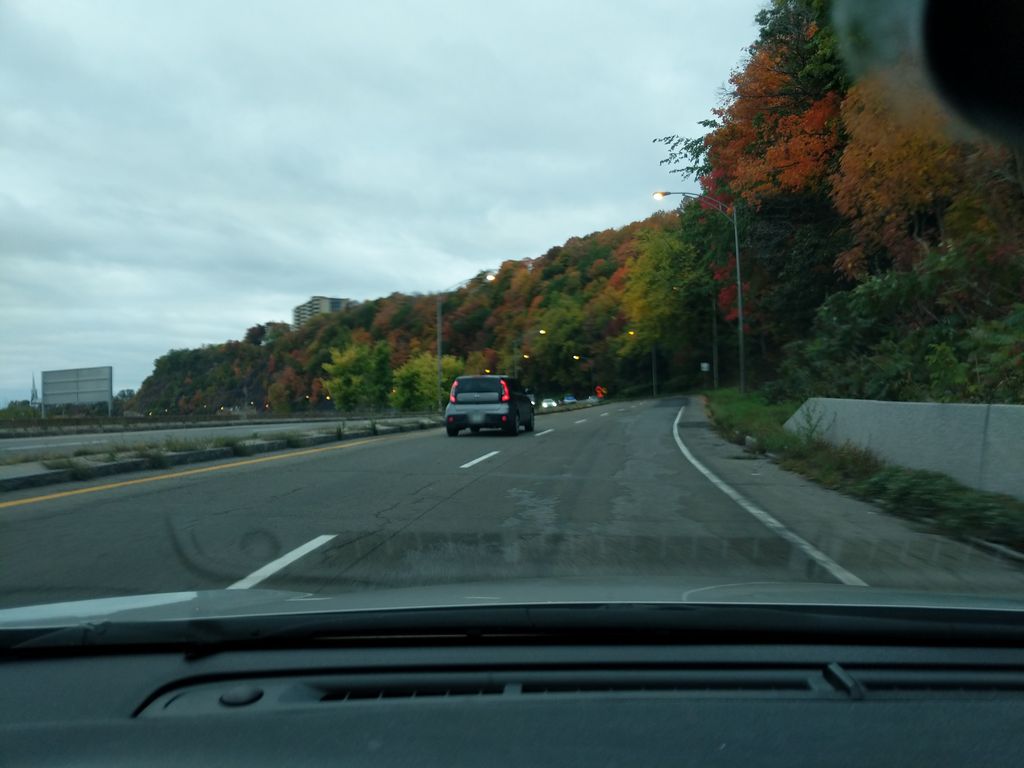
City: quebec_city